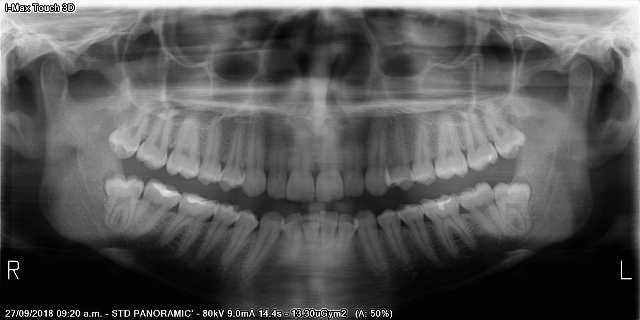
adult